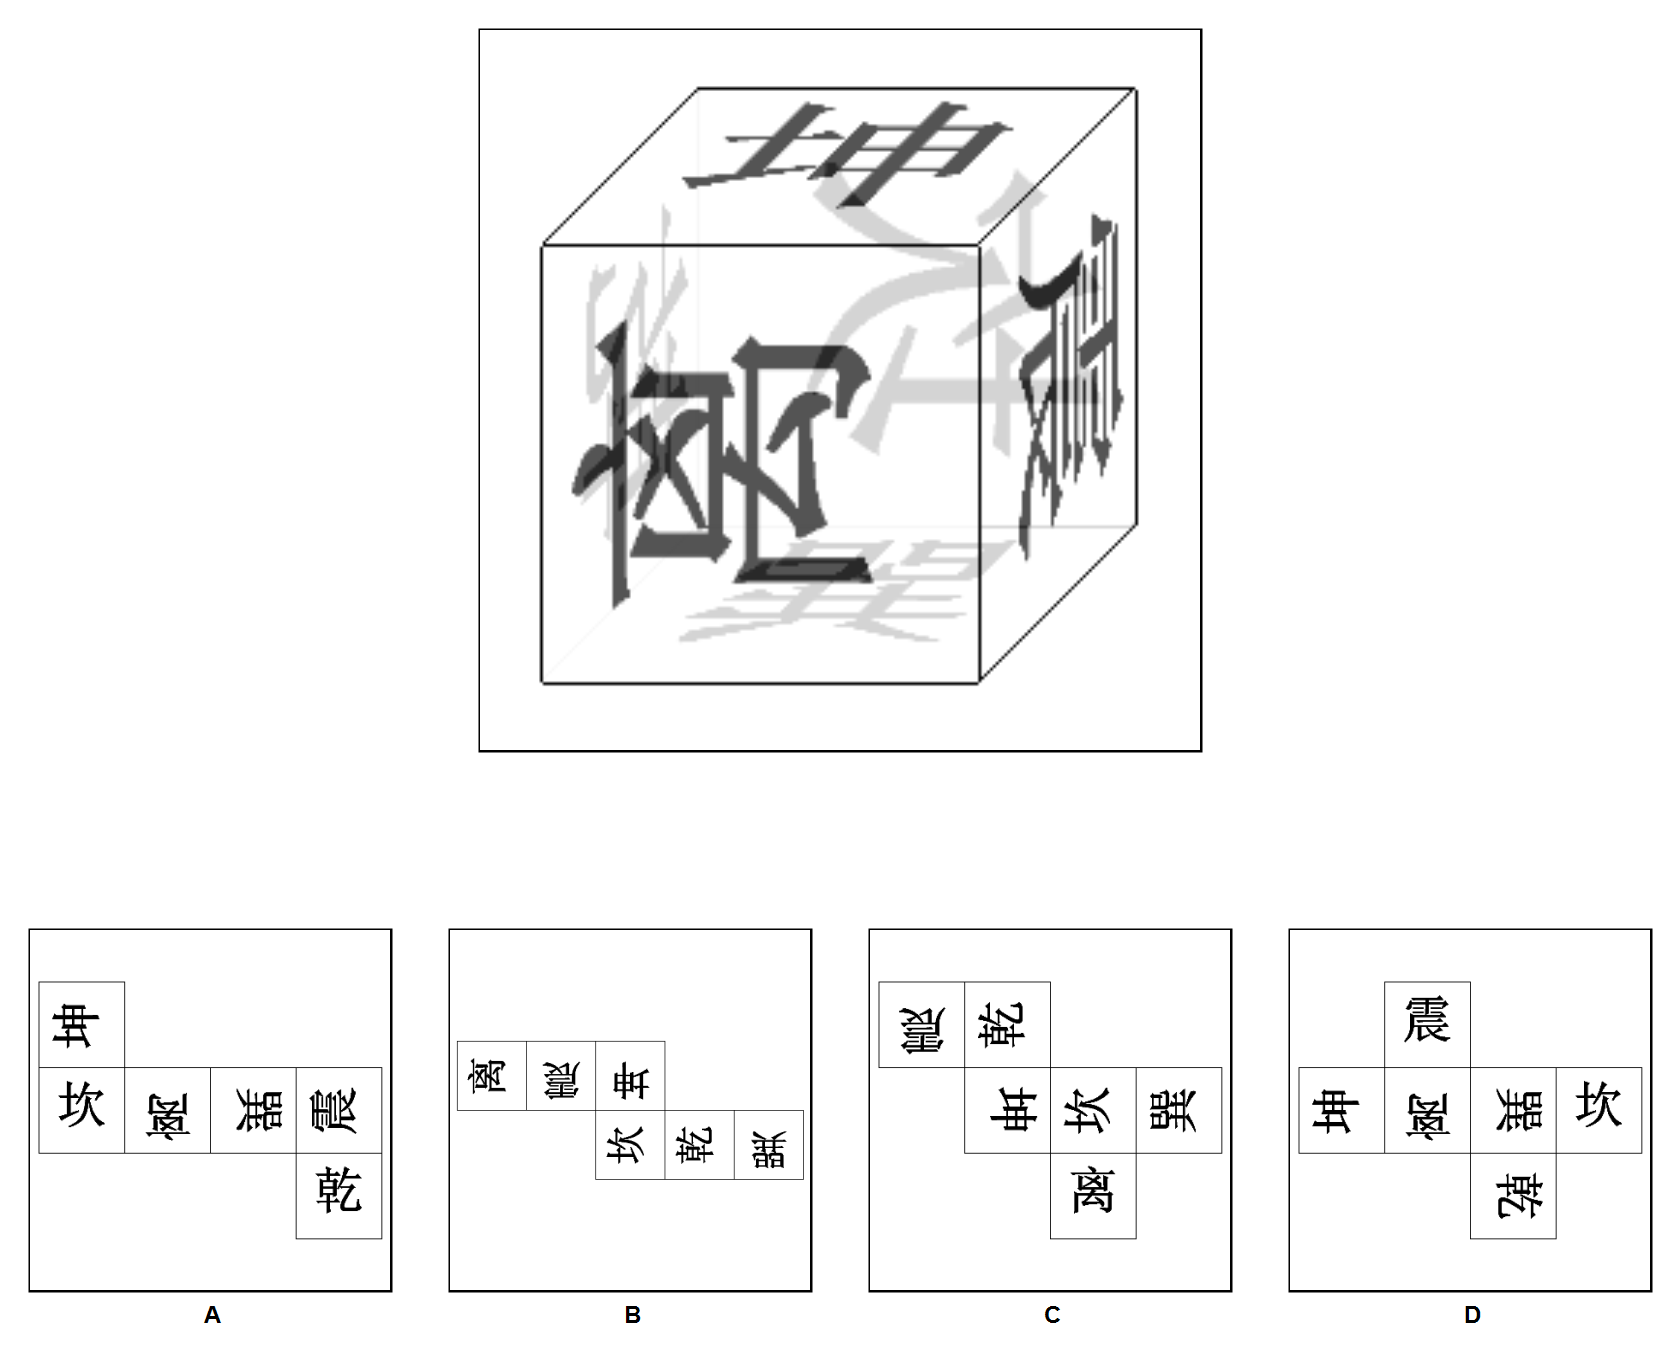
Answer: D